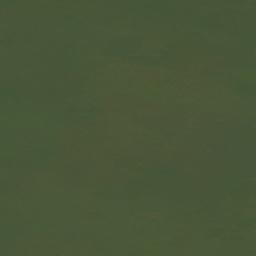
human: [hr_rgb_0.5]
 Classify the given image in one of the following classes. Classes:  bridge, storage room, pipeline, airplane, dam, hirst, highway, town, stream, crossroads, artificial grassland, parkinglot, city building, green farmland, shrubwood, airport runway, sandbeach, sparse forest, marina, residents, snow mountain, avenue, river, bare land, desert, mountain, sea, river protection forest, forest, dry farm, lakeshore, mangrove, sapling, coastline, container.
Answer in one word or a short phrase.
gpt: sea